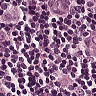
Metastatic tissue present: yes